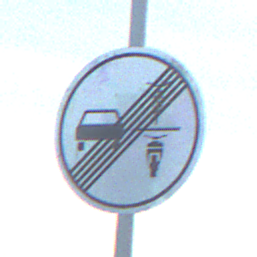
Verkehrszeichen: EndeVerbotUeberholenEinspurigeFahrzeuge
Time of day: SunriseSunset
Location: Outdoor (Beach)
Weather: PartlyCloudy
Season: NotSpecified
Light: Natural